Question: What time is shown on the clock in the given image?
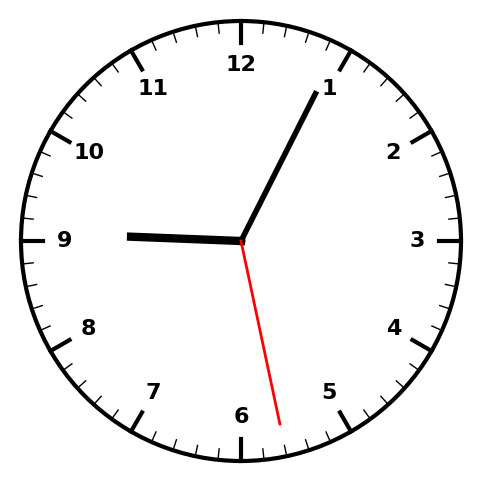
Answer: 09:04:28